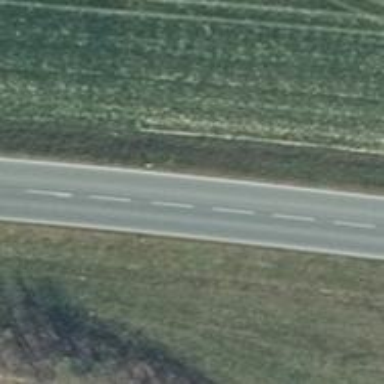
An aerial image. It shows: Primary highway.